Question: I'm trying to change the keyboard layout to English, but the changes don't reflect in Windows.
The layout is installed, I have checked with GetKeyboardLayoutList.

'''
#include <windows.h>
int main()
{
LoadKeyboardLayout("<PHONE>", KLF_ACTIVATE);
return 0;
}
'''
GetKeyboardLayoutName shows that the language has changed, but I don't see that in Windows
'''
#include <windows.h>
#include <iostream>
using namespace std;
int main()
{
TCHAR keyboard[KL_NAMELENGTH];
GetKeyboardLayoutName(keyboard);
cout << keyboard << endl;
LoadKeyboardLayout("<PHONE>", KLF_ACTIVATE);
GetKeyboardLayoutName(keyboard);
cout << keyboard << endl;
return 0;
}
'''
'''
<PHONE>
<PHONE>
[Finished in 2.2s]
'''
UPDATE: Tried runnin the .exe on different windows computer, same result
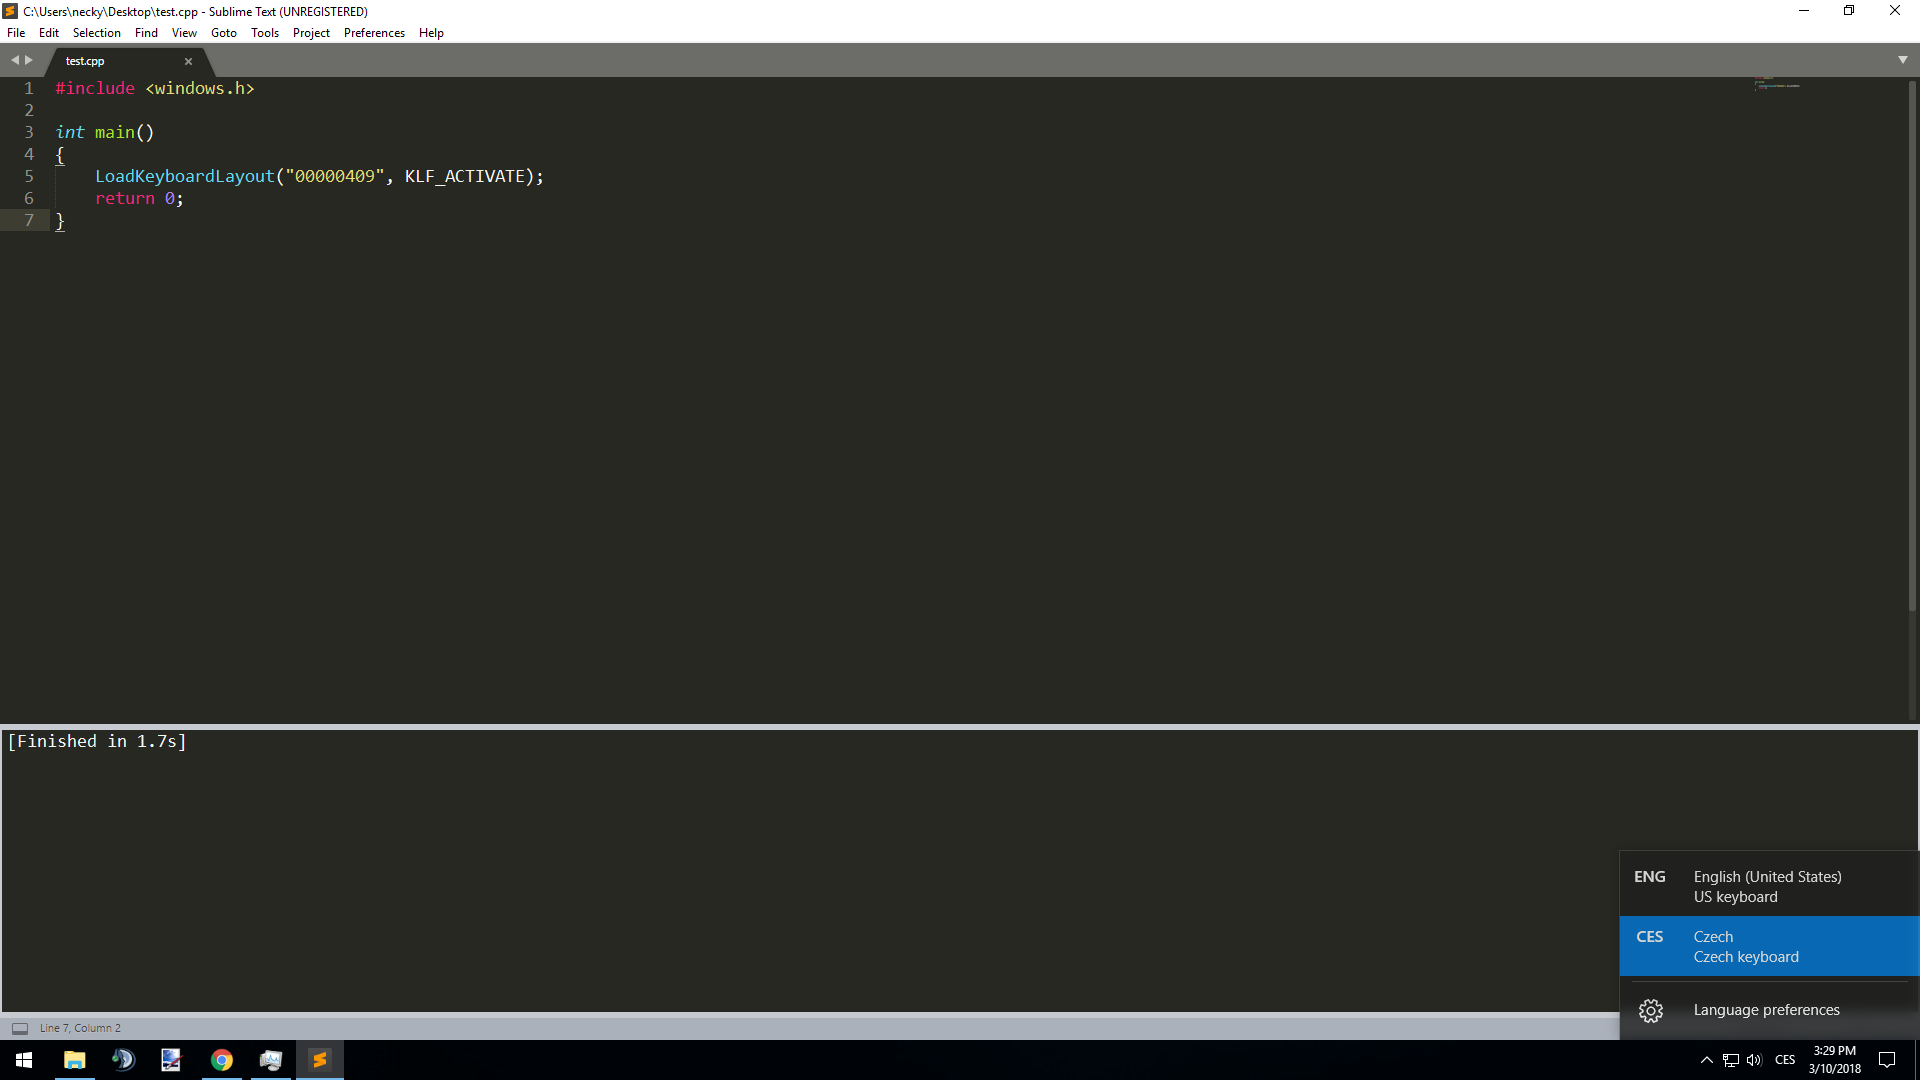
Answer: Working with keyboard layout is rather tricky and it is different for Console and GUI applications. And 'LoadKeyboardLayout' just make the layout "available" for activation unfortunately.
1. Application must have GetMessage, TranslateMessage, DispatchMessage cycle. (Sublime has GetMessage cycle)
2. You may switch layout with two sequental calls DWORD dwNewKeybLayout = 0x00000409; // Layout must be already loaded!
PostMessage(hWnd, WM_INPUTLANGCHANGEREQUEST, 0, (LPARAM)dwNewKeybLayout);
PostMessage(hWnd, WM_INPUTLANGCHANGE, 0, (LPARAM)dwNewKeybLayout);
Your application with 'int main()' is console application, it does not have 'GetMessage' cycle. All messages are processed by conhost itself. That's why your 'GetKeyboardLayoutName' will not return correct result. Never! No way!
However, you still may change layout are running in this console window. But take in mind, that conhost processes messages asynchronously and the actual layout (which you can't determine or check) may be changed after some lag.
'''
HWND hCon = GetConsoleWindow();
DWORD dwNewKeybLayout = 0x00000409; // Layout must be already loaded!
PostMessage(hCon, WM_INPUTLANGCHANGEREQUEST, 0, (LPARAM)dwNewKeybLayout);
PostMessage(hCon, WM_INPUTLANGCHANGE, 0, (LPARAM)dwNewKeybLayout);
'''